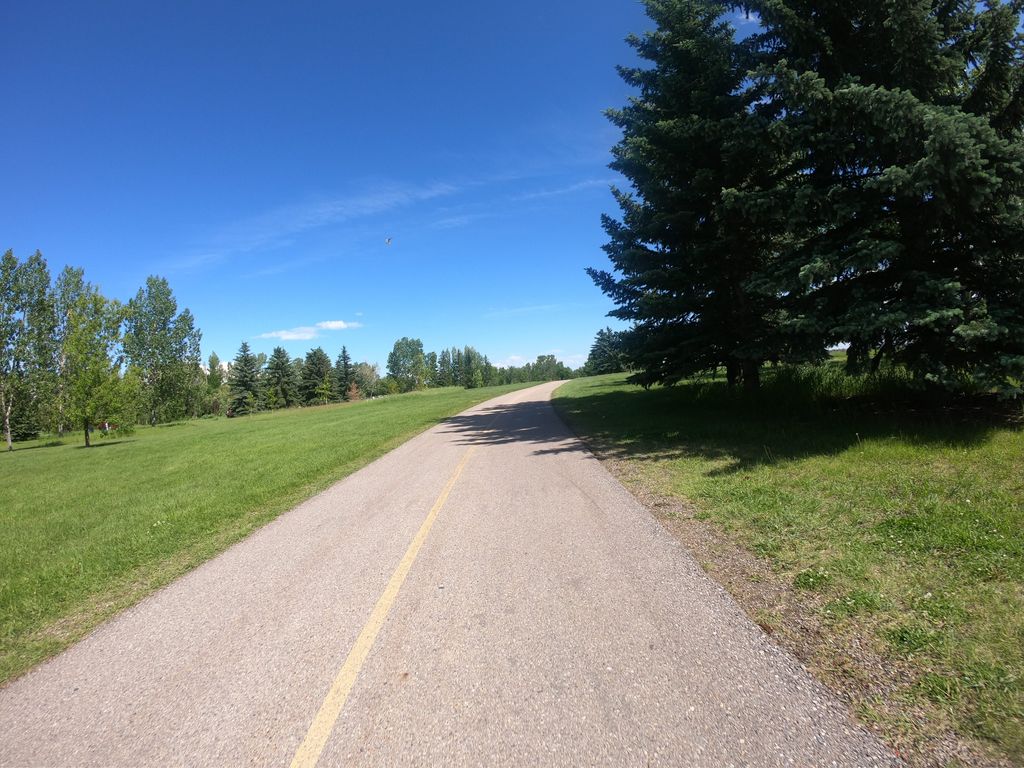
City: calgary